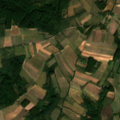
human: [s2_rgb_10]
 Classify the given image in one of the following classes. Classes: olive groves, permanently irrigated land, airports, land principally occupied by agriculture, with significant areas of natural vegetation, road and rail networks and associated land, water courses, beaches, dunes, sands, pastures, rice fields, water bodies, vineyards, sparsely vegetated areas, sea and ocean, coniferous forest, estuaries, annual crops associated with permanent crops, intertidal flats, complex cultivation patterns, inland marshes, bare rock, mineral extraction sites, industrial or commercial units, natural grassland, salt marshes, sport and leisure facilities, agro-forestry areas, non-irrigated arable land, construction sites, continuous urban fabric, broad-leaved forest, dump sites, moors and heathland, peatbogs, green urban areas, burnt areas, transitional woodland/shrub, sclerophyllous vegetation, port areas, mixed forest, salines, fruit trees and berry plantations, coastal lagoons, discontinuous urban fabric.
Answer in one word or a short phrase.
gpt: non-irrigated arable land, complex cultivation patterns, land principally occupied by agriculture, with significant areas of natural vegetation, broad-leaved forest